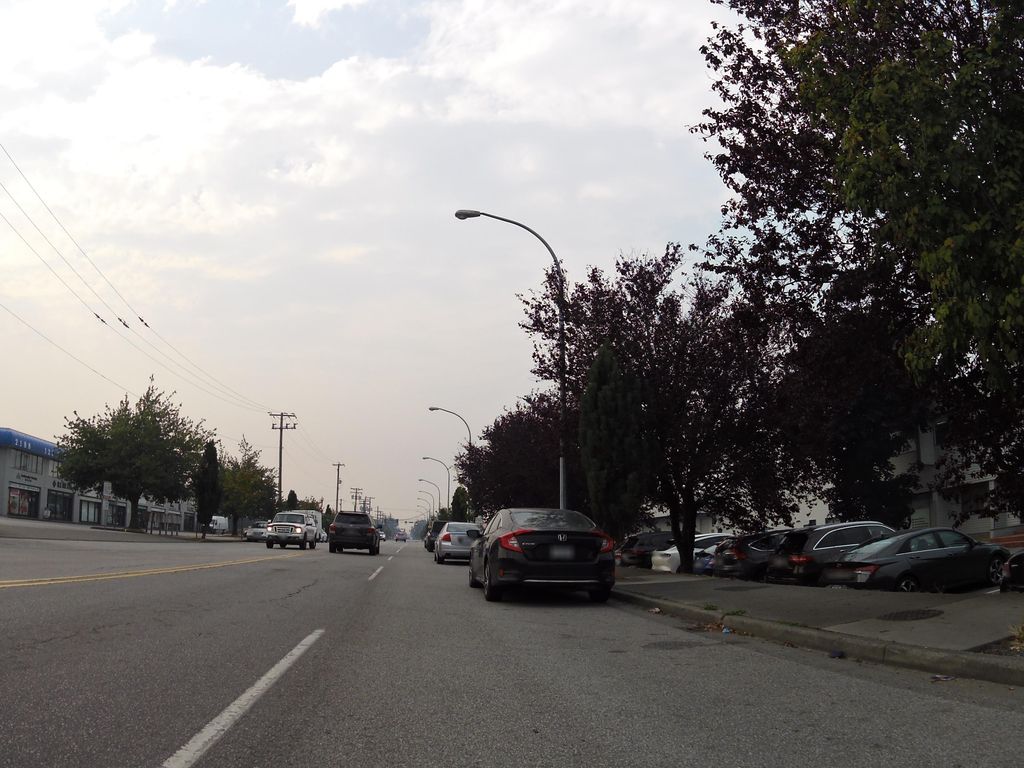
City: vancouver